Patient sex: M
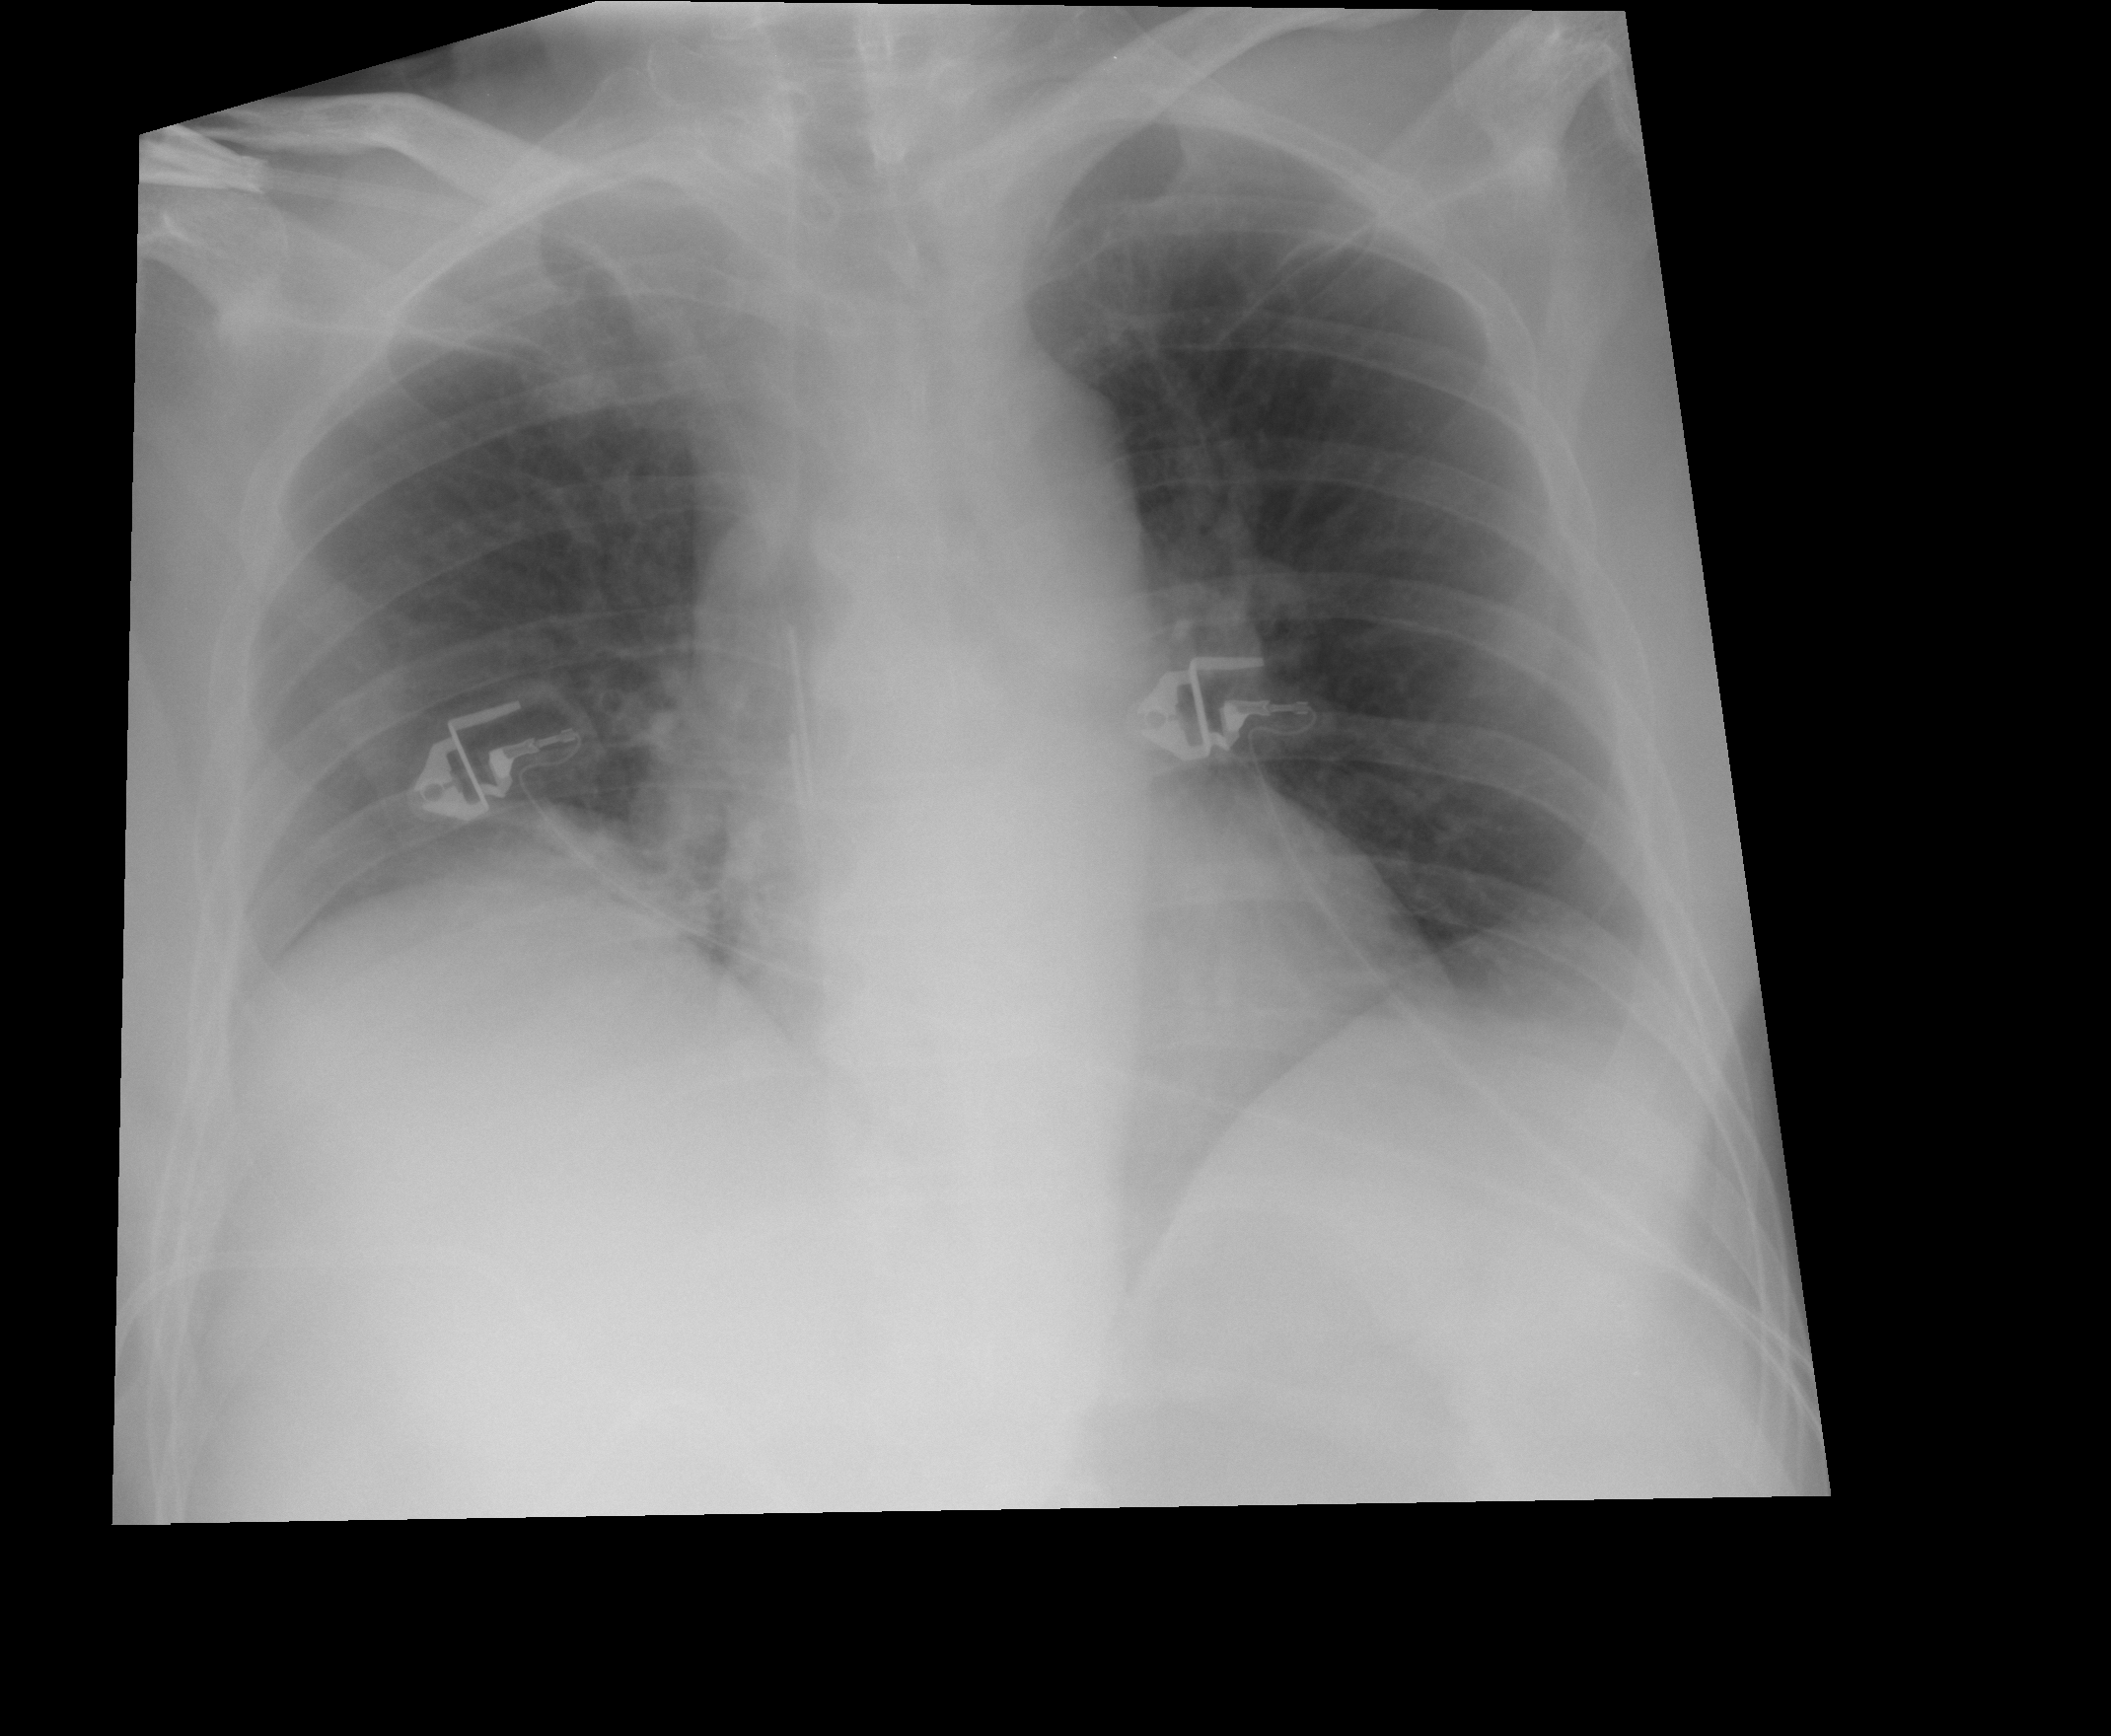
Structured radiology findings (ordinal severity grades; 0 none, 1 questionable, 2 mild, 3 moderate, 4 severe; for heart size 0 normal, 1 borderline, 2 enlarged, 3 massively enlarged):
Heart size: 0
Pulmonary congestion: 0
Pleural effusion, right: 0
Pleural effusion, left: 1
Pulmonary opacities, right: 0
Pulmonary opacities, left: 0
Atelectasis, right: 2
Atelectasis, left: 2